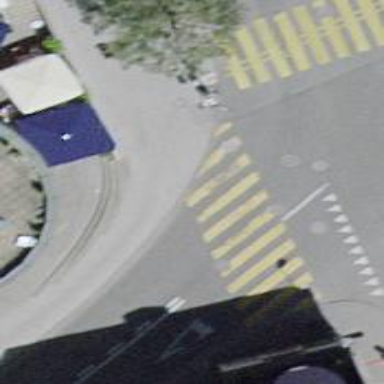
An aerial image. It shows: Kerb barrier.